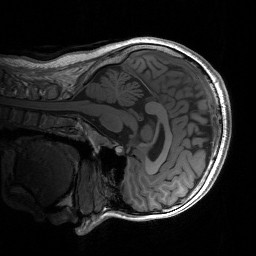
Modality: T1w
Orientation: sagittal
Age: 23
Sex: female
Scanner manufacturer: siemens
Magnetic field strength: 3 T
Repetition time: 1.9 s
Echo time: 0.00252 s